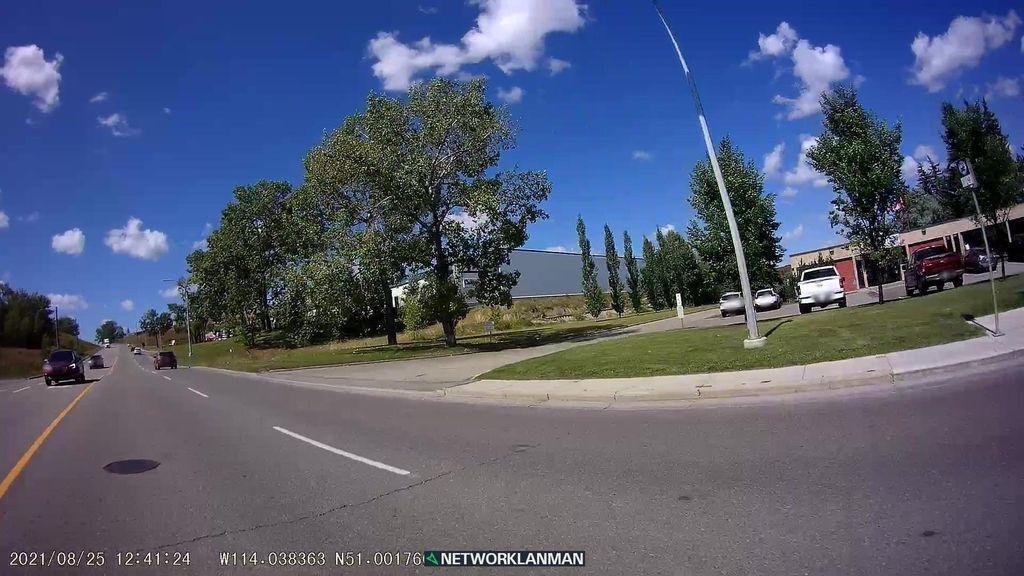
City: calgary